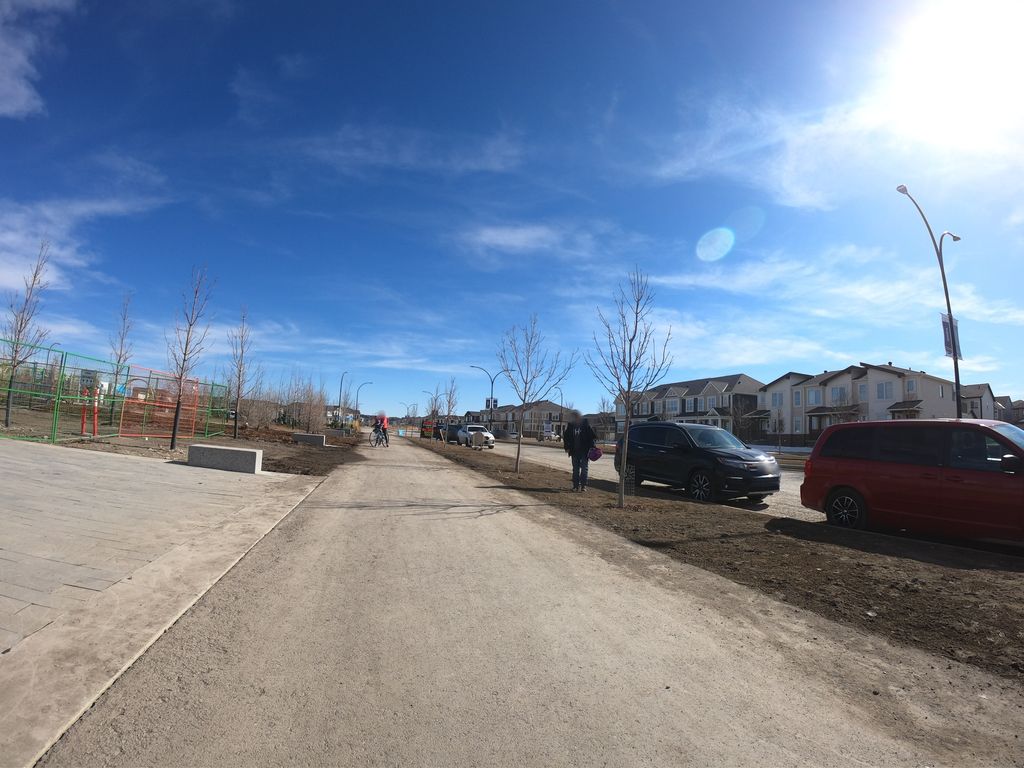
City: calgary